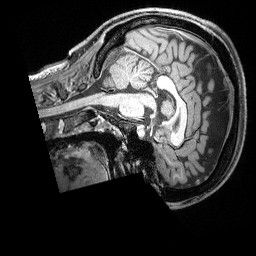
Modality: T1w
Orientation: sagittal
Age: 26
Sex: male
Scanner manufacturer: siemens
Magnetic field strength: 3 T
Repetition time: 2.3 s
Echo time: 0.00324 s